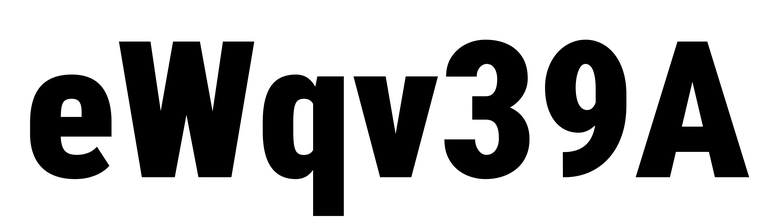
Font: Roboto_Condensed_Black